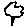
Label: tree